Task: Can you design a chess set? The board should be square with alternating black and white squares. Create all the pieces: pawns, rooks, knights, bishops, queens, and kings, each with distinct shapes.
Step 176:
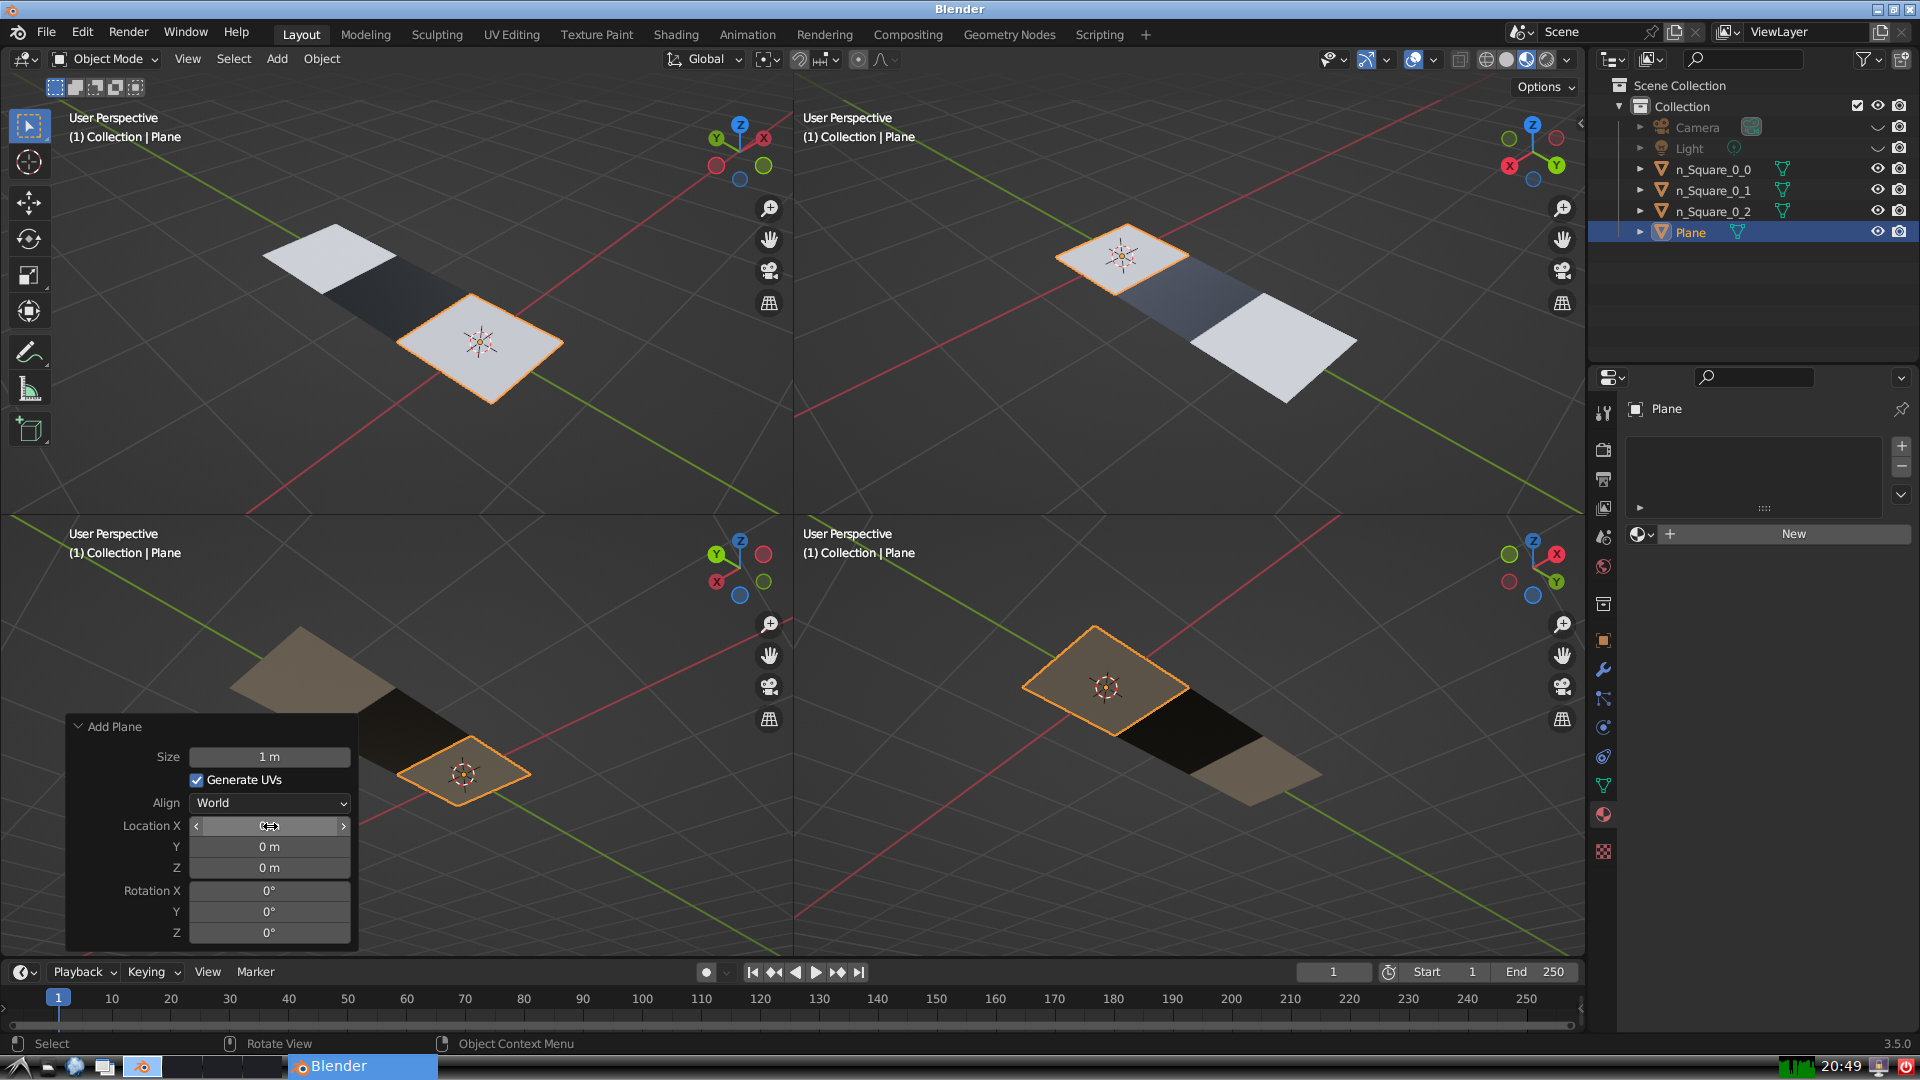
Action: click: no